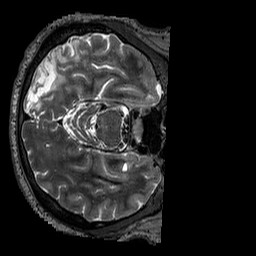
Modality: T2w
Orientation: axial
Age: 53
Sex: male
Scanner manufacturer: siemens
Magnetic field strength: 3 T
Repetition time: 3.2 s
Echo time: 0.567 s